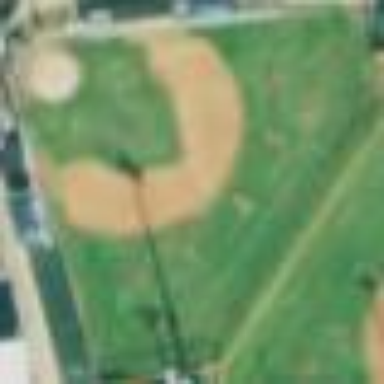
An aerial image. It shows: Baseball pitch for leisure land activities.